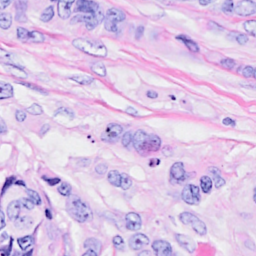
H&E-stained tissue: Breast